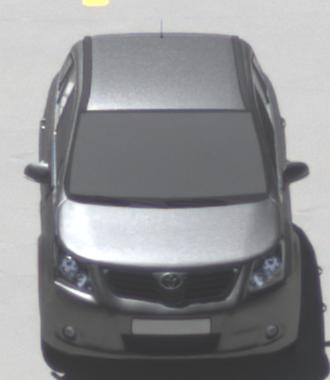
Make: Toyota
Model: Avensis 1.6
Detailed model: Avensis (T27) Notch Back
Model produced from: 2009/01
Model produced until: 2010/08
Doors: 4
Color: gray
Road condition: dry road
Daytime: midday
Contrast: high contrast